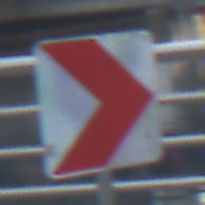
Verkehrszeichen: RichtungstafelnInKurvenKleinLinks
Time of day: MorningAfternoon
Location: Outdoor (Urban)
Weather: PartlyCloudy
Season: NotSpecified
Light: Natural